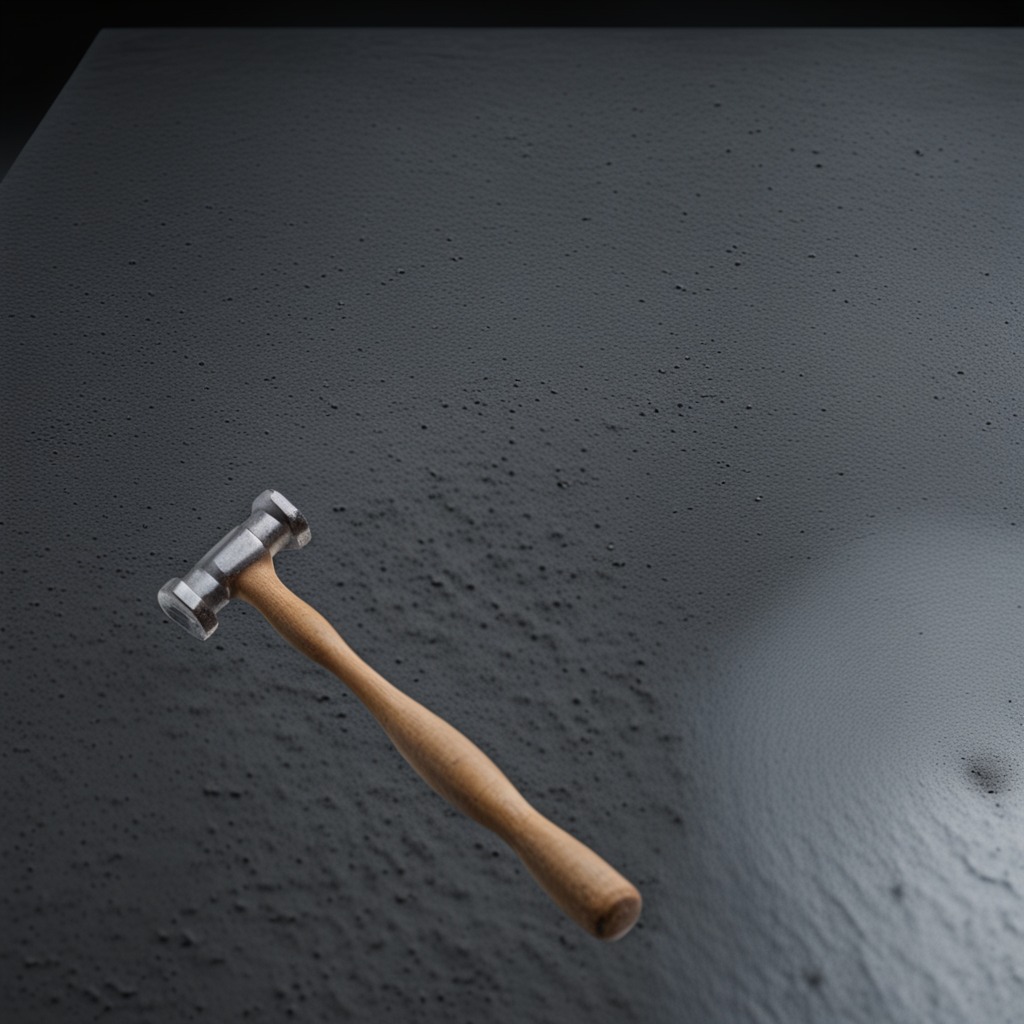
A hammer is lying on the clean granite table inside a workshop at night.